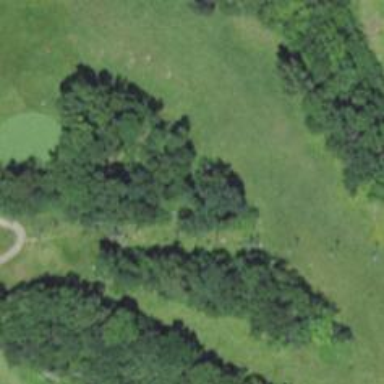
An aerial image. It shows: Disc golf hole.